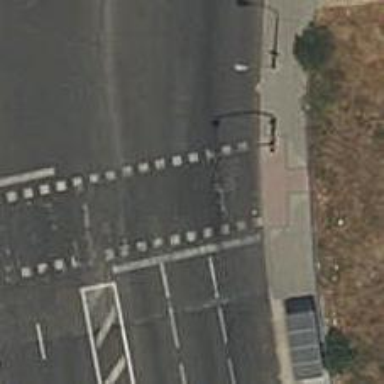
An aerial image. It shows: Road with traffic signals at the crossing.